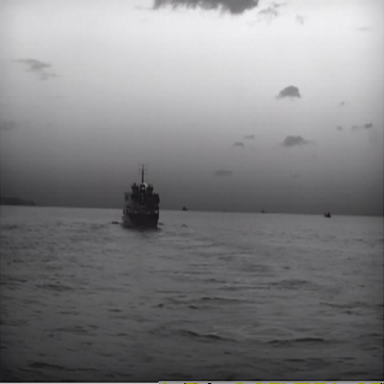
There is a liner in the infrared image.